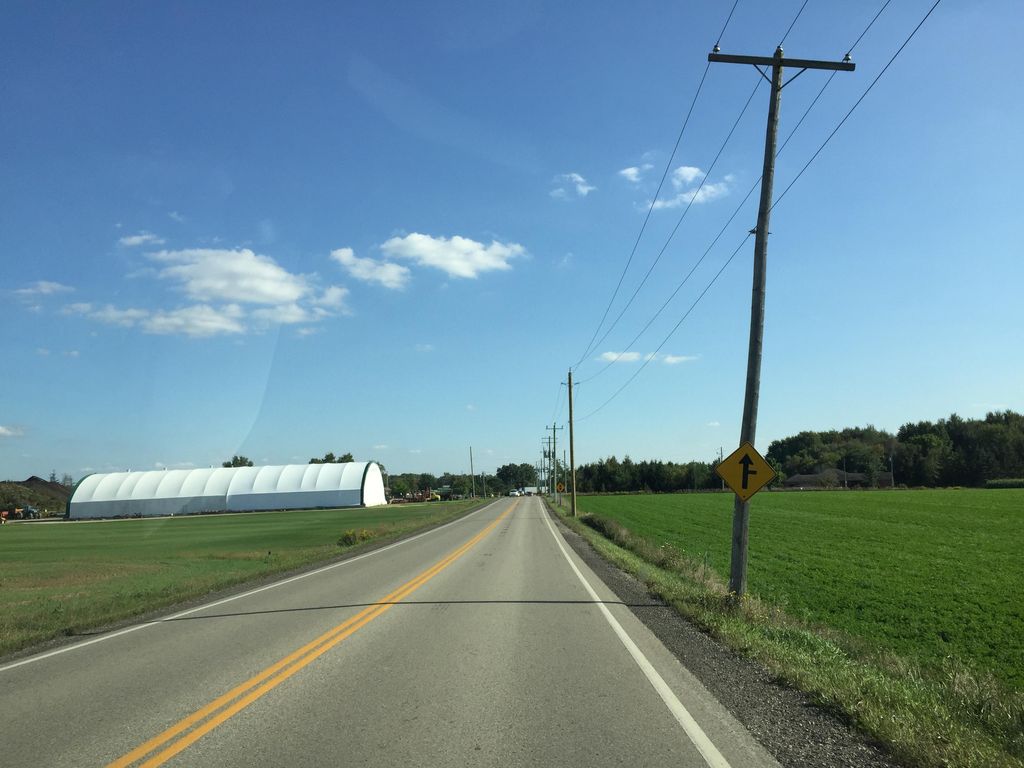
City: kitchener-waterloo